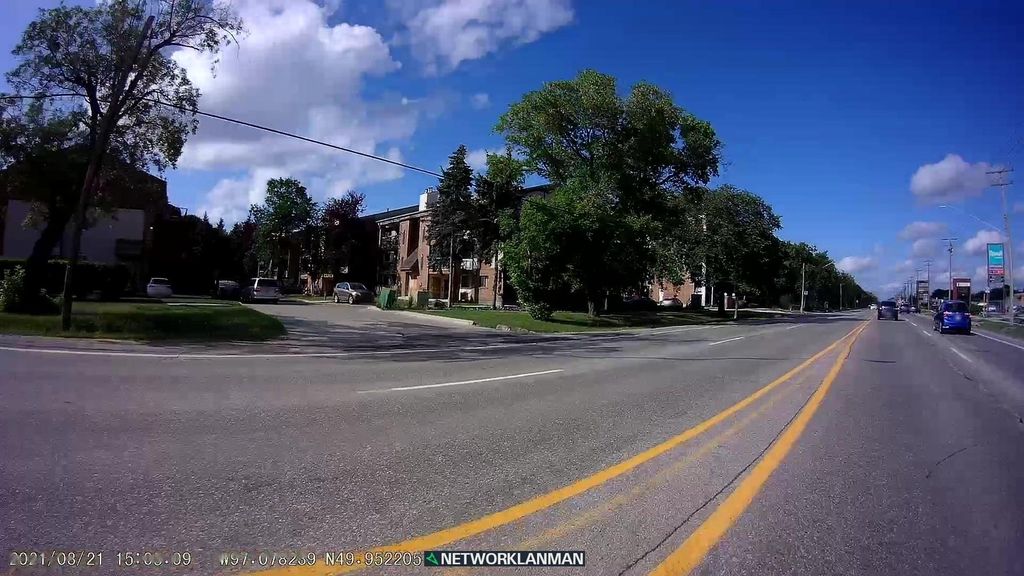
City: winnipeg